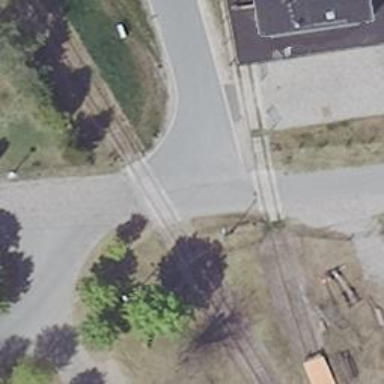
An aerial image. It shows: Level crossing along the railway.